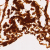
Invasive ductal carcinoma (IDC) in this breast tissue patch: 0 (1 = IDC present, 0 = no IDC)